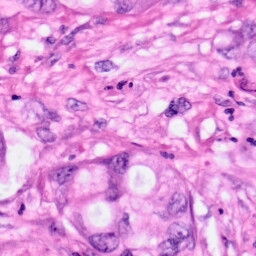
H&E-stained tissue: Pancreatic